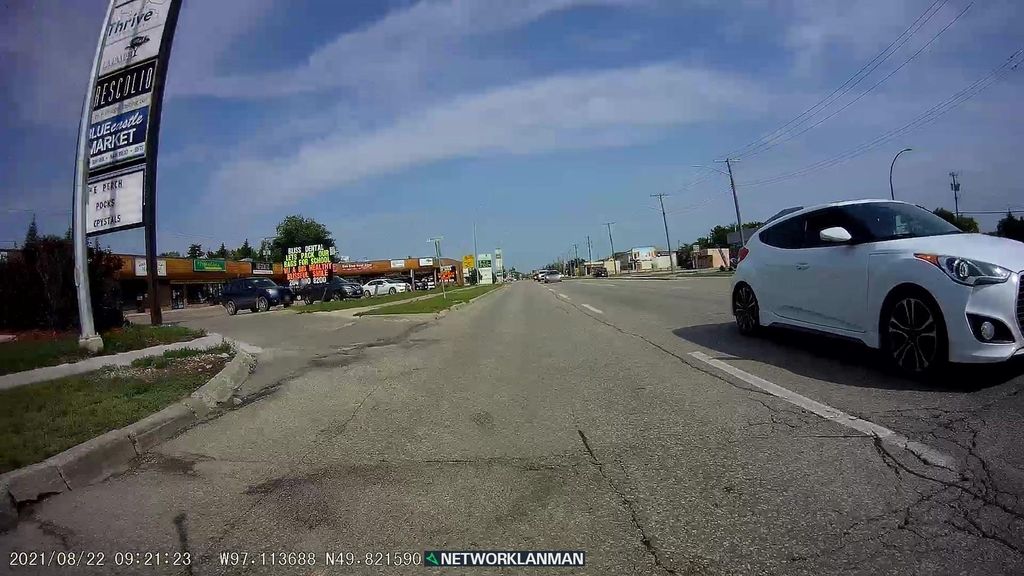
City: winnipeg